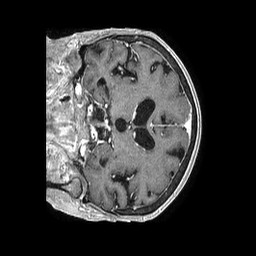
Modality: T1w
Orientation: coronal
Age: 83
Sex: female
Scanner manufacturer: philips
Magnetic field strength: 1.5 T
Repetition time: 0.007832 s
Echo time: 0.003679 s